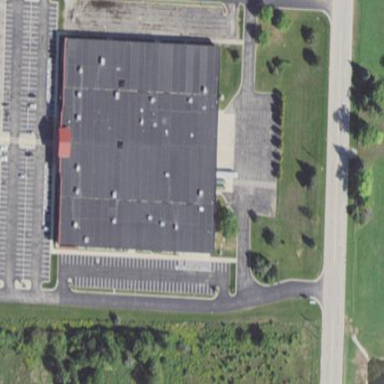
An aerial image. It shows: Retail building that houses furniture shop.